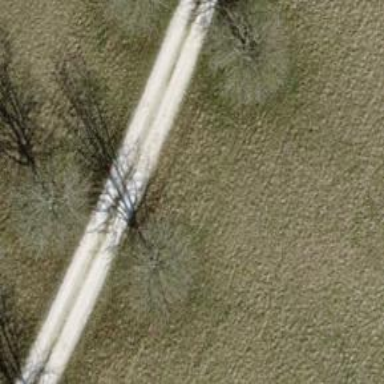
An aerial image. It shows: Row of trees in natural setting.